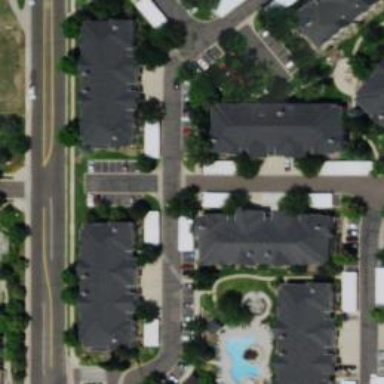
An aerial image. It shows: Living street.